Interaction volume radius: 5 \u00c5
Interaction volume height: 35 \u00c5
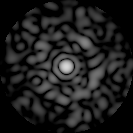
Disorder parameter: 0.8204